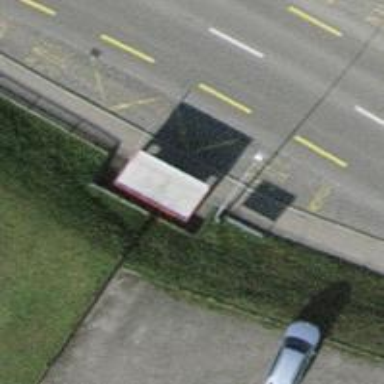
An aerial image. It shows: Bus stop with sheltered platform for public transport.